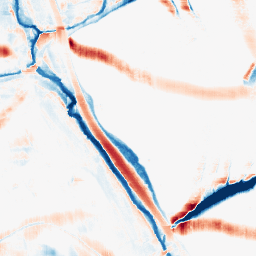
Category: morphological
Decomposition family: morphological_rect
Decomposition parameters: operation: average
width: 20
height: 20
Upsampling method: regularized
Upsampling parameters: scale: 4
lambda_reg: 0.01
Upsampling scale: 4